Brain MRI, t2w sequence, axial 2D slice.
Patient: age 25, sex F, weight 78 kg, height 1.78 m
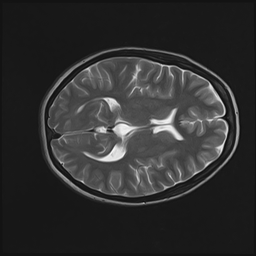